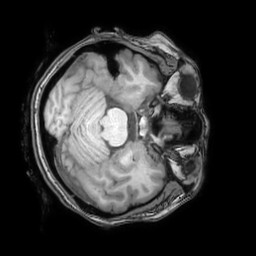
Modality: T1w
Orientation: axial
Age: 38
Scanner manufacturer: philips
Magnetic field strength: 3 T
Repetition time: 0.007 s
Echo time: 0.003501 s